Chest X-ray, PA view. Patient: 54 years old, sex M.
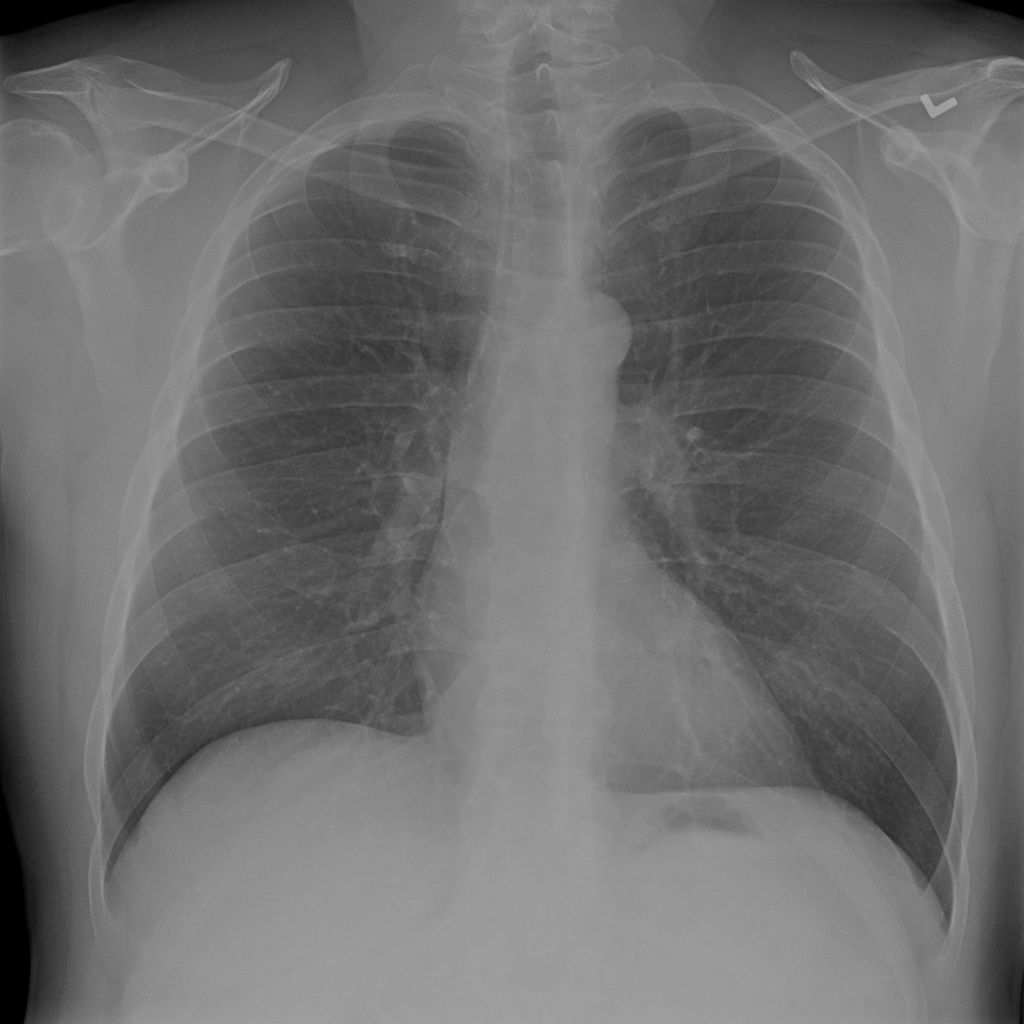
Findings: No Finding